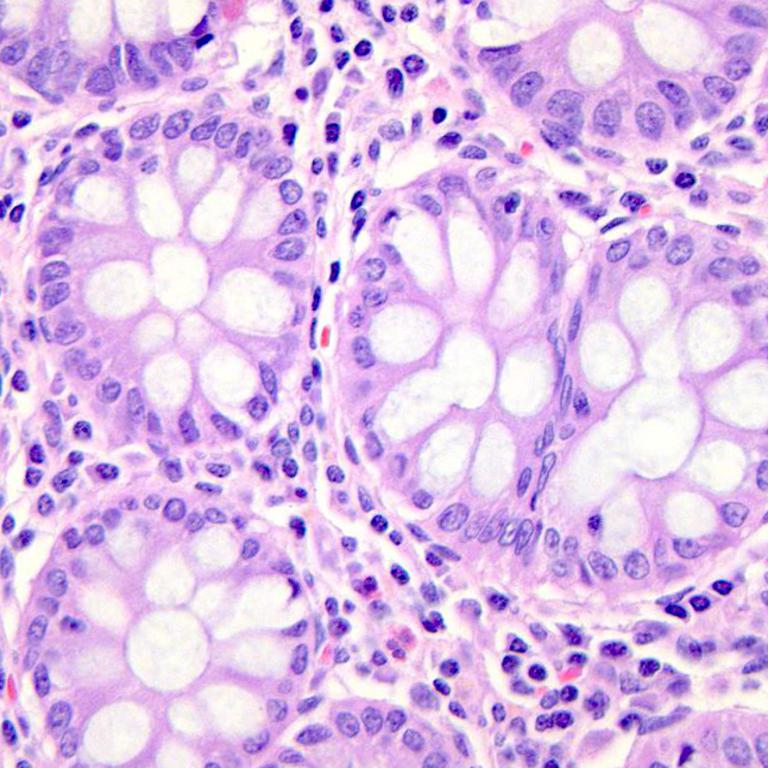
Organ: colon
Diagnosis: benign